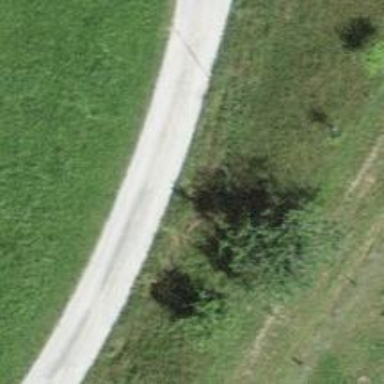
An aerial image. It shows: Gravel service road.